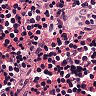
Metastatic tissue present: no